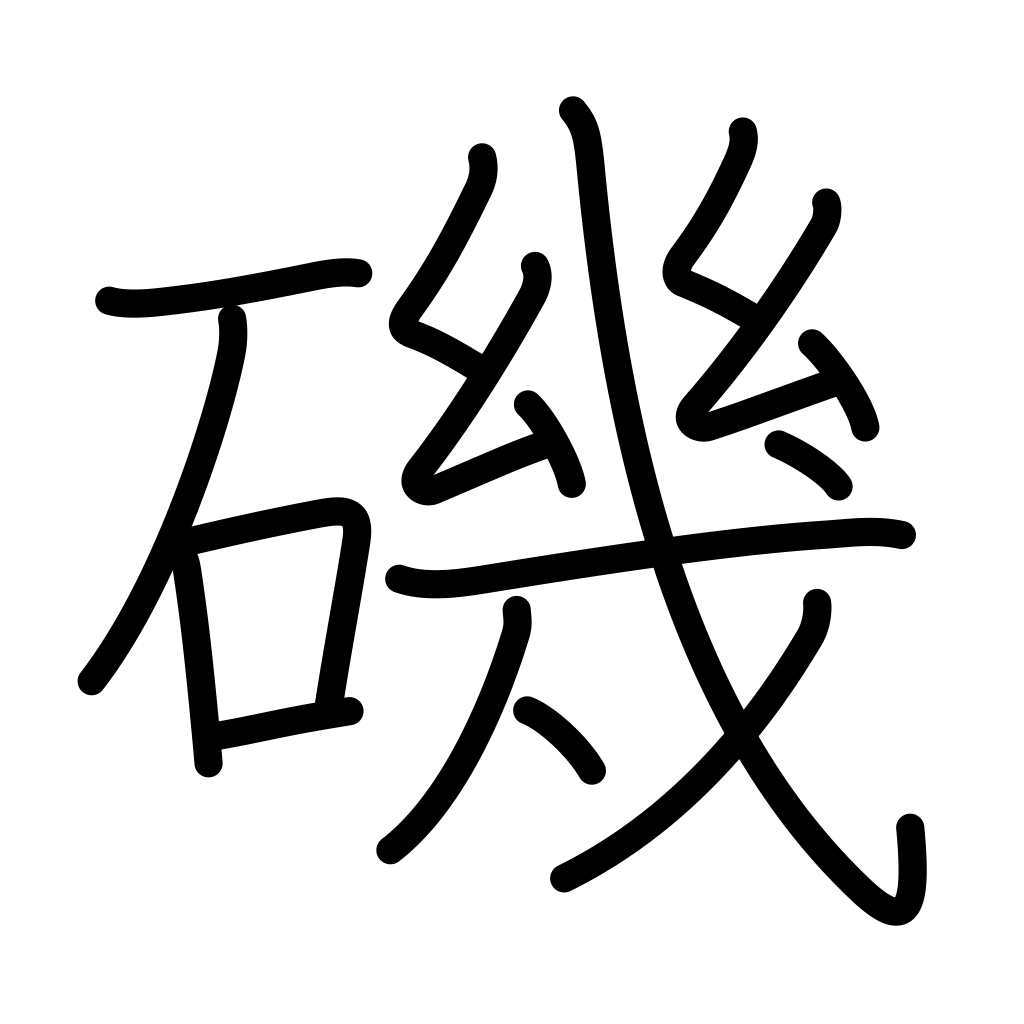
Meaning: seashore, beach